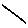
Label: line